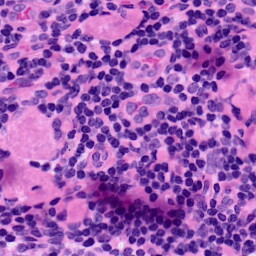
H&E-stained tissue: LymphNode